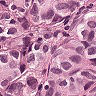
Metastatic tissue present: yes